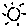
Label: sun